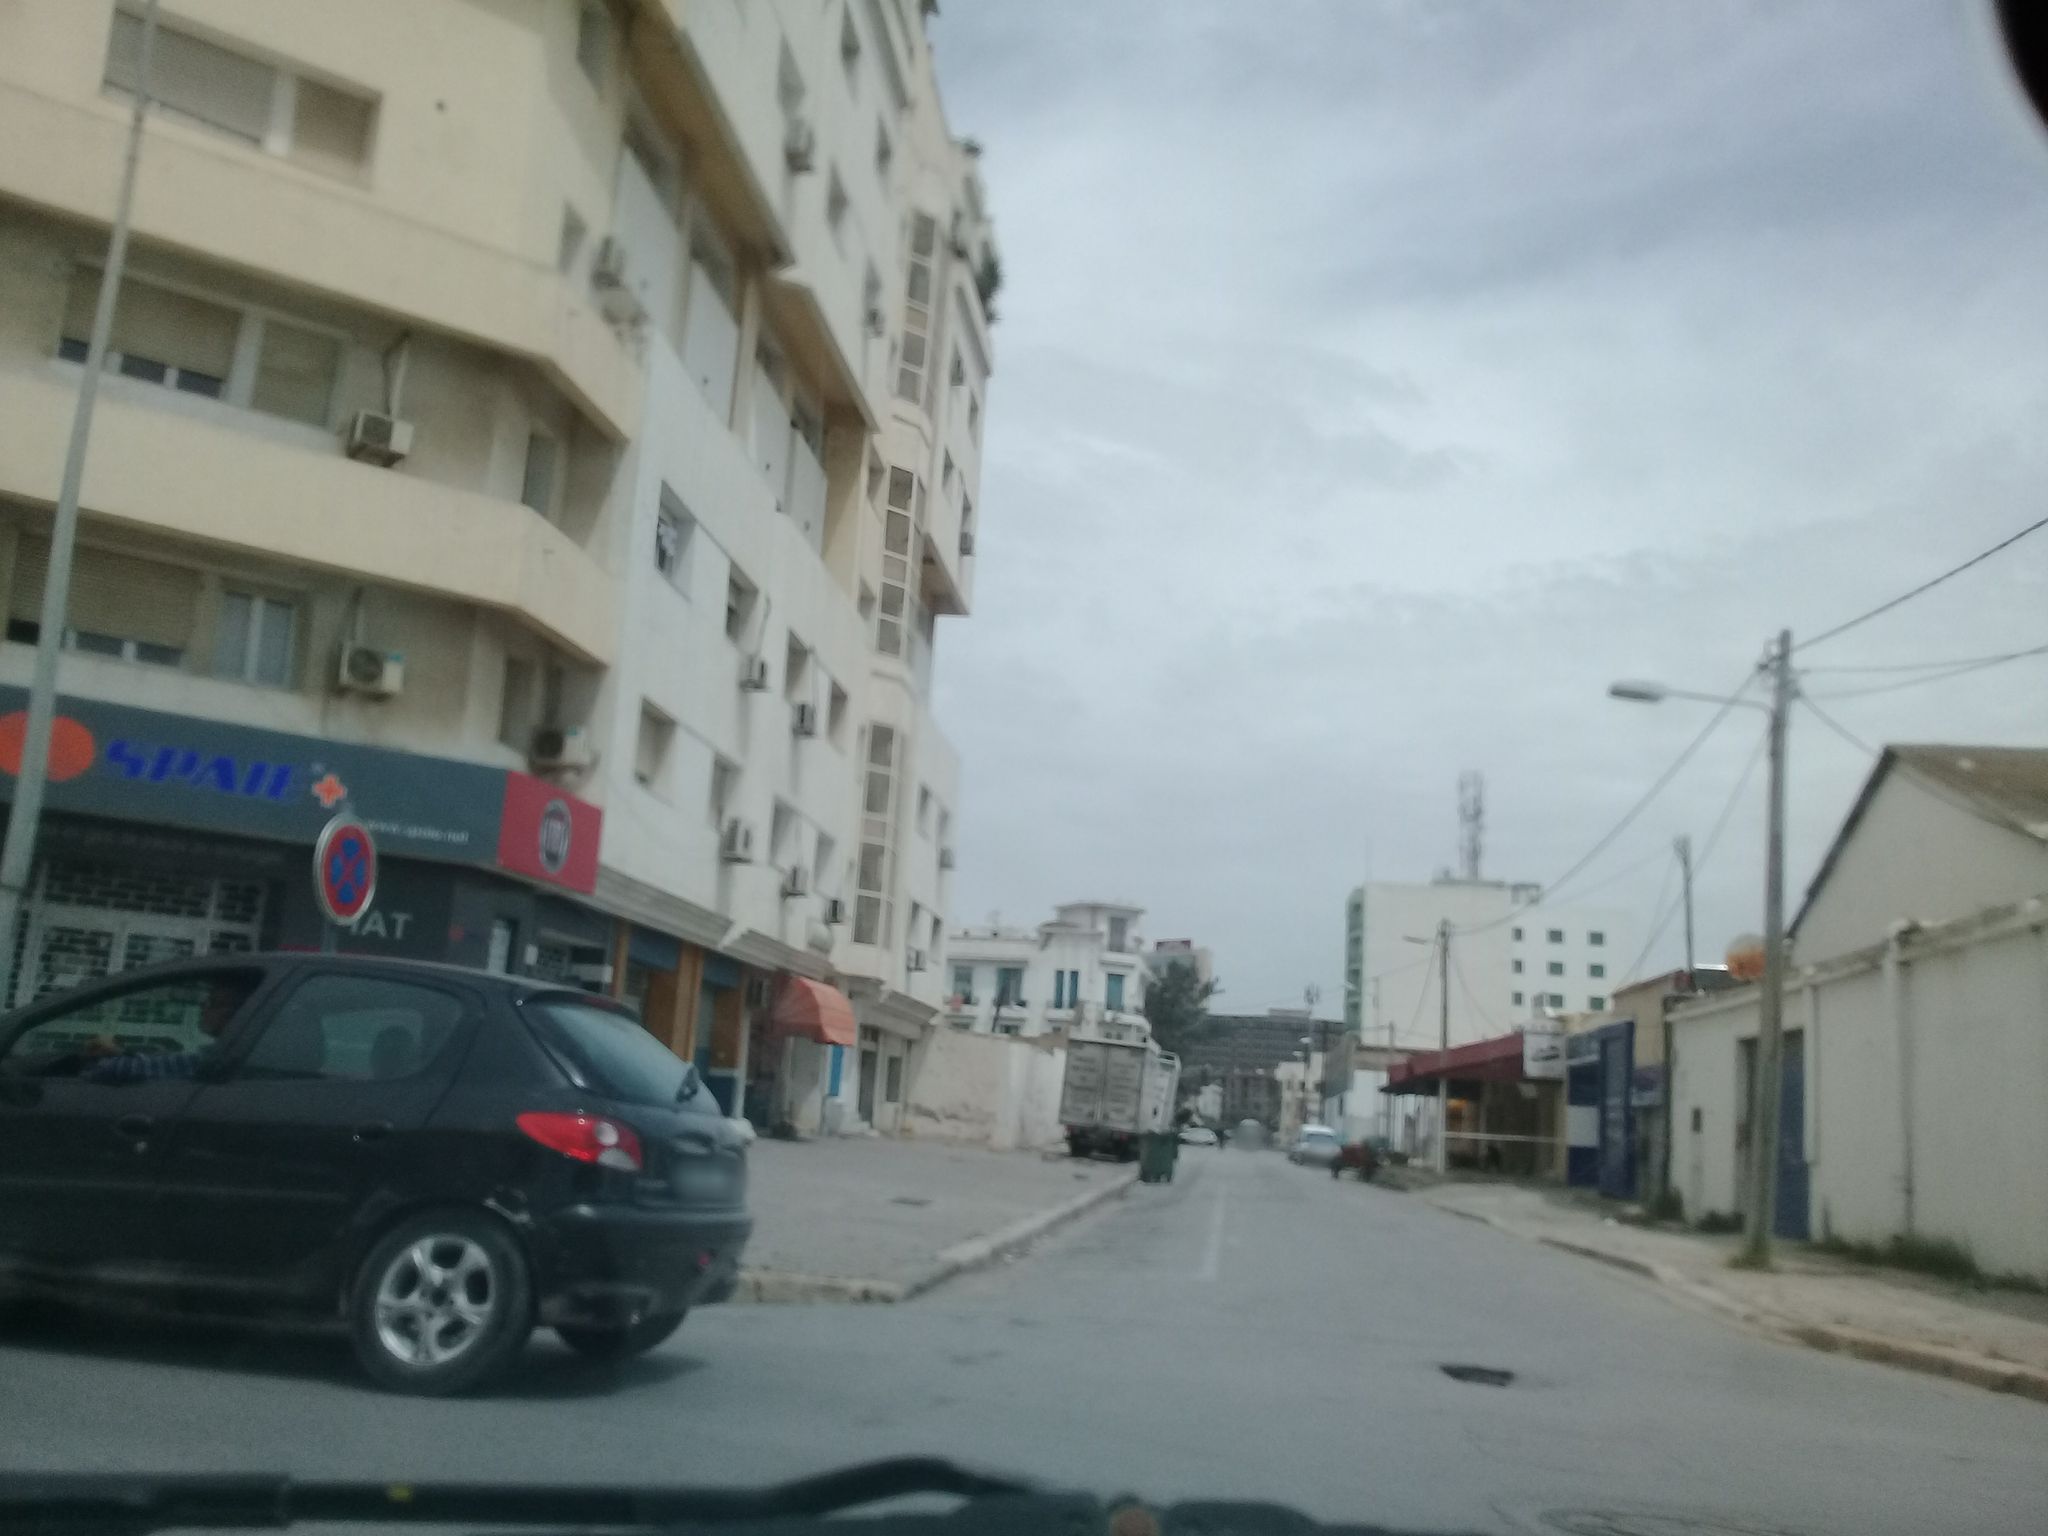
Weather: cloudy
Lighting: day
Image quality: good
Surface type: driving surface
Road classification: tertiary
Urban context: urban centre
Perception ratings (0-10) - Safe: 3.61, Lively: 7.25, Beautiful: 3.67, Boring: 4.96, Depressing: 6.39, Wealthy: 5.33